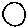
Label: circle